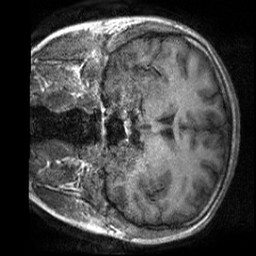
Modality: T1w
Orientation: coronal
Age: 21
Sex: female
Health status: healthy
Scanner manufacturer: siemens
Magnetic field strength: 3 T
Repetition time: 2 s
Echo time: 0.00232 s